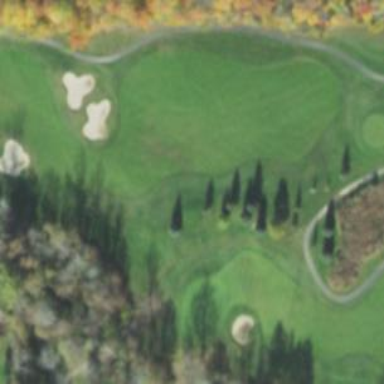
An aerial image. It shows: Golf hole.